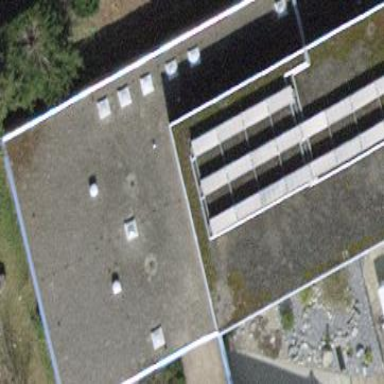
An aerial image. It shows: School building.